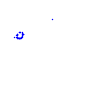
Particle: kaon